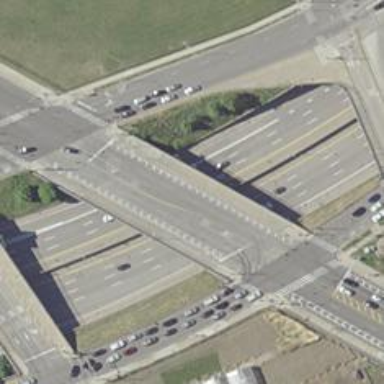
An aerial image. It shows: Primary highway bridge with separate cycle track.